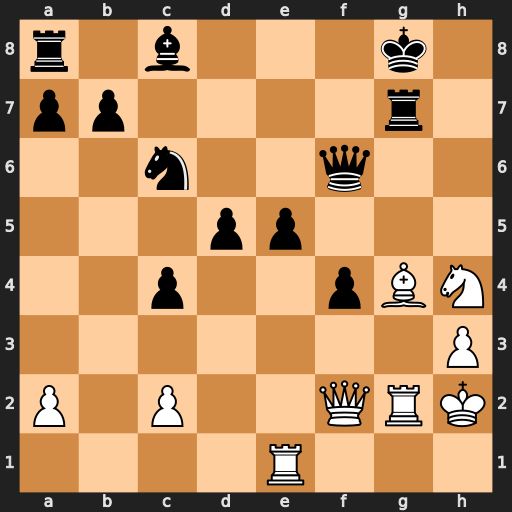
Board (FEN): r1b3k1/pp4r1/2n2q2/3pp3/2p2pBN/7P/P1P2QRK/4R3
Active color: w
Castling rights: -
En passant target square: -
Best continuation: Bxc8 Rxc8 Reg1 Rc7 Rg6